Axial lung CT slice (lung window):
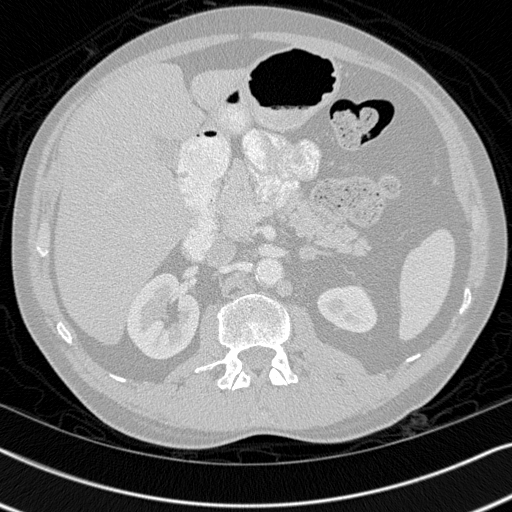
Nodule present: no